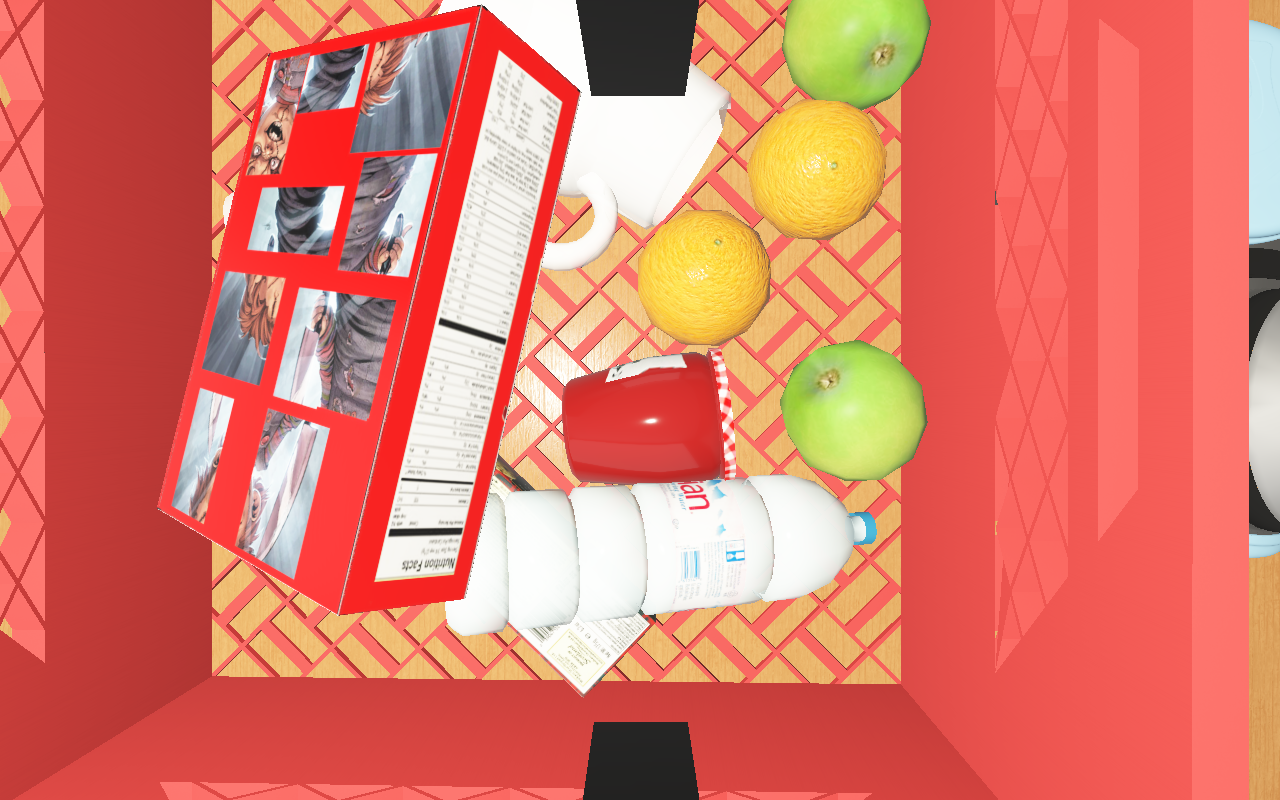
Objects in the scene:
water bottle
apple
apple
orange
orange
spoon
plate
glass
wineglass
jam jar
biscuit box